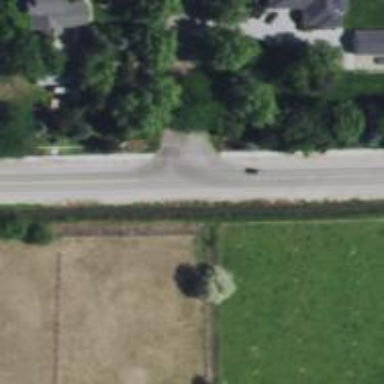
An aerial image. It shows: Unmarked road crossing.